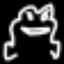
Label: frog